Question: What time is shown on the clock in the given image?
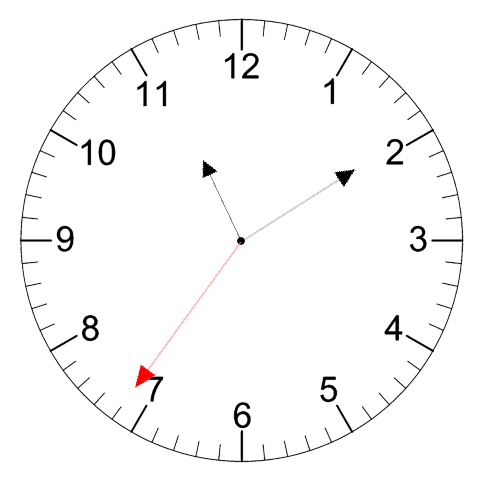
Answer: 11:09:36